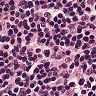
Metastatic tissue present: no